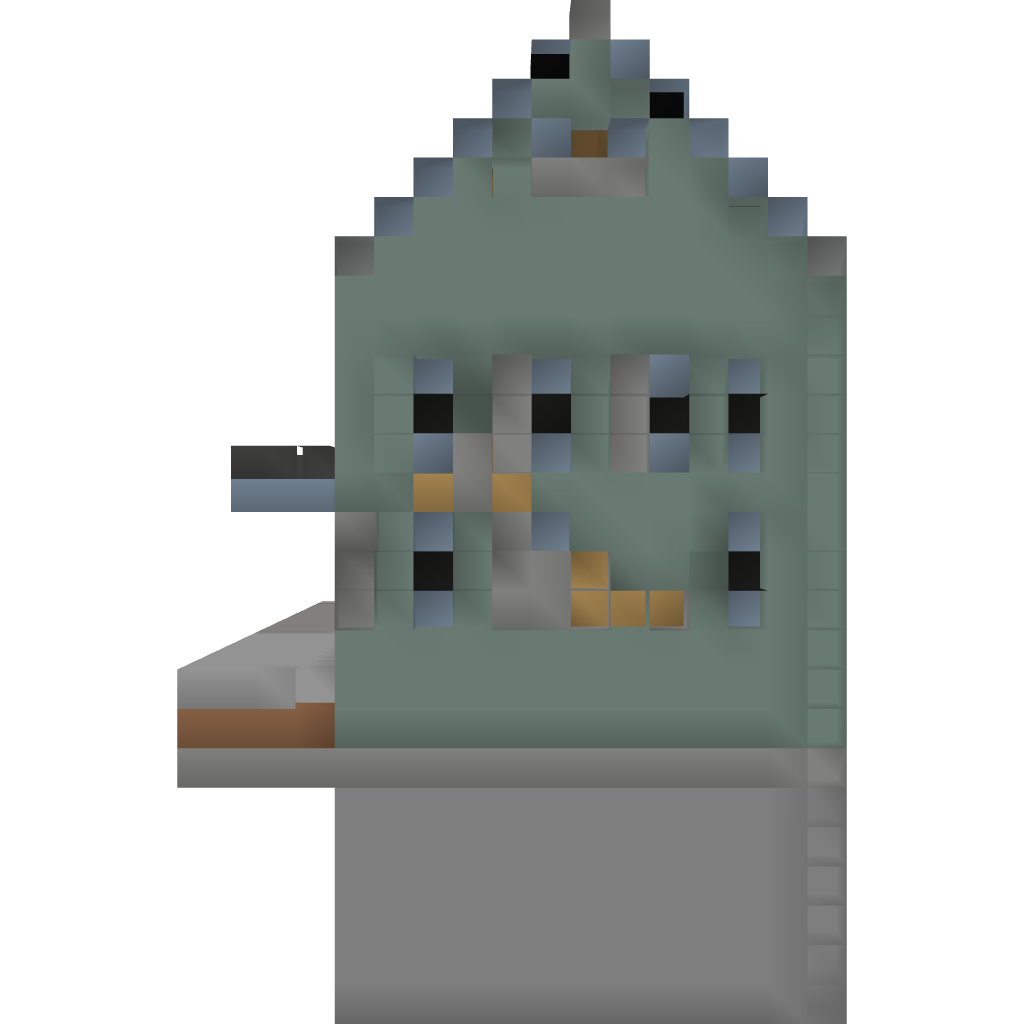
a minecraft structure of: MEDIEVAL Town house